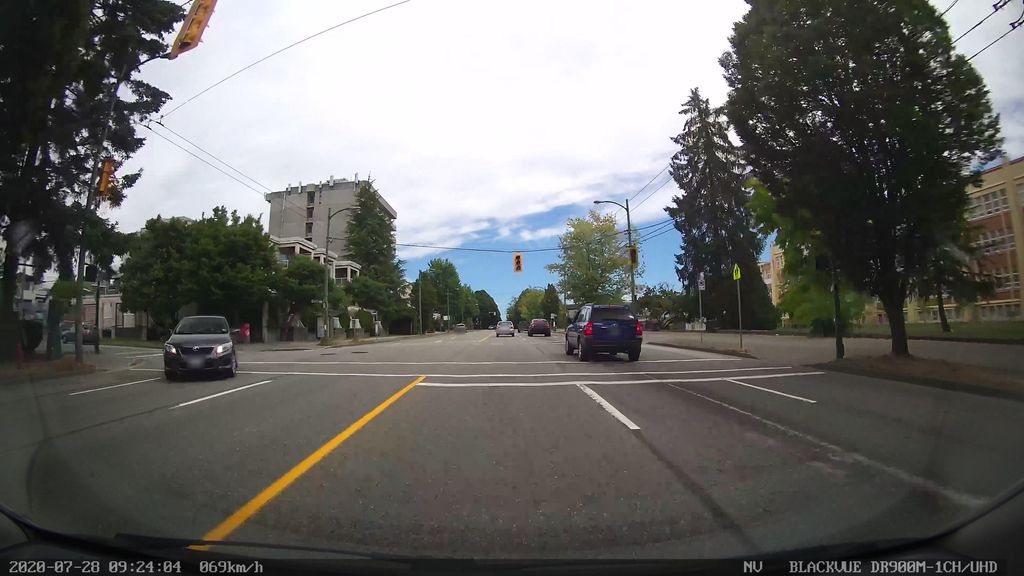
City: vancouver